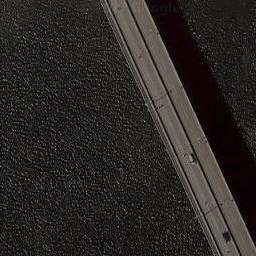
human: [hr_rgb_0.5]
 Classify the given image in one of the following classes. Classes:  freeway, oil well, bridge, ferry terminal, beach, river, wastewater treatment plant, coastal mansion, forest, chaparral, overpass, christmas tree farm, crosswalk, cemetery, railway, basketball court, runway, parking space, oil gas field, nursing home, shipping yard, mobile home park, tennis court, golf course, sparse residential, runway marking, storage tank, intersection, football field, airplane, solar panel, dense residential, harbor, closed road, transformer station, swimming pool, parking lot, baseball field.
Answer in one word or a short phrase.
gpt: bridge